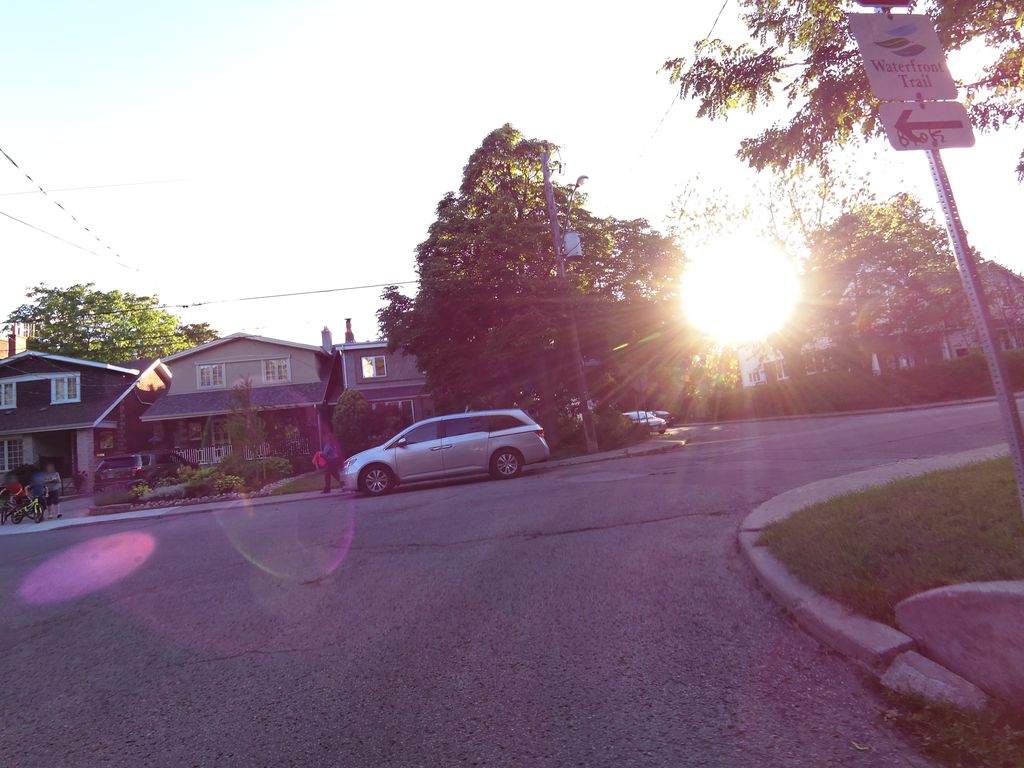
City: toronto